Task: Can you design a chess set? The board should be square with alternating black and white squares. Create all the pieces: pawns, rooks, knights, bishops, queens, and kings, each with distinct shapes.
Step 2127:
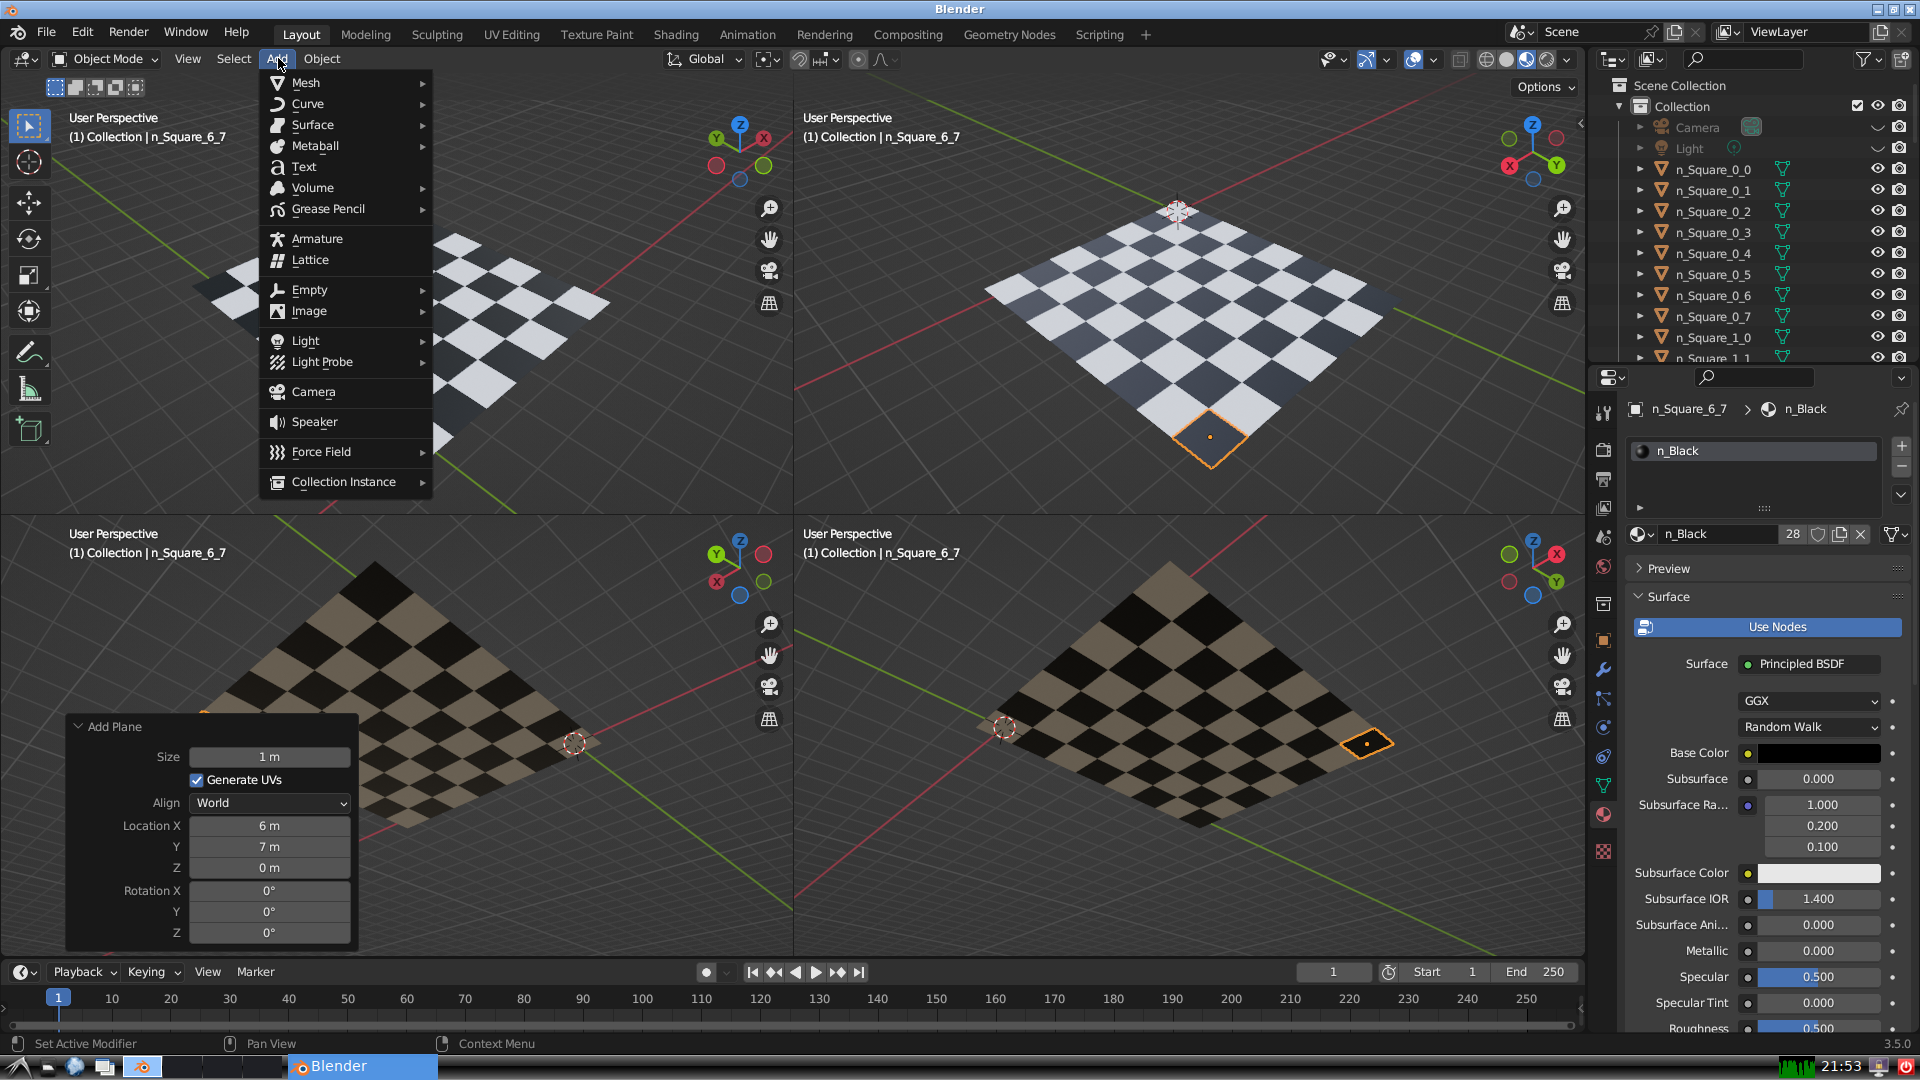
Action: {"mouse_move": [304, 82]}